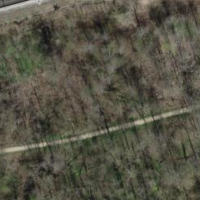
EUNIS habitat code: 44
Species observed at this site:
Acer pseudoplatanus
Polydrusus formosus